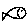
Label: fish